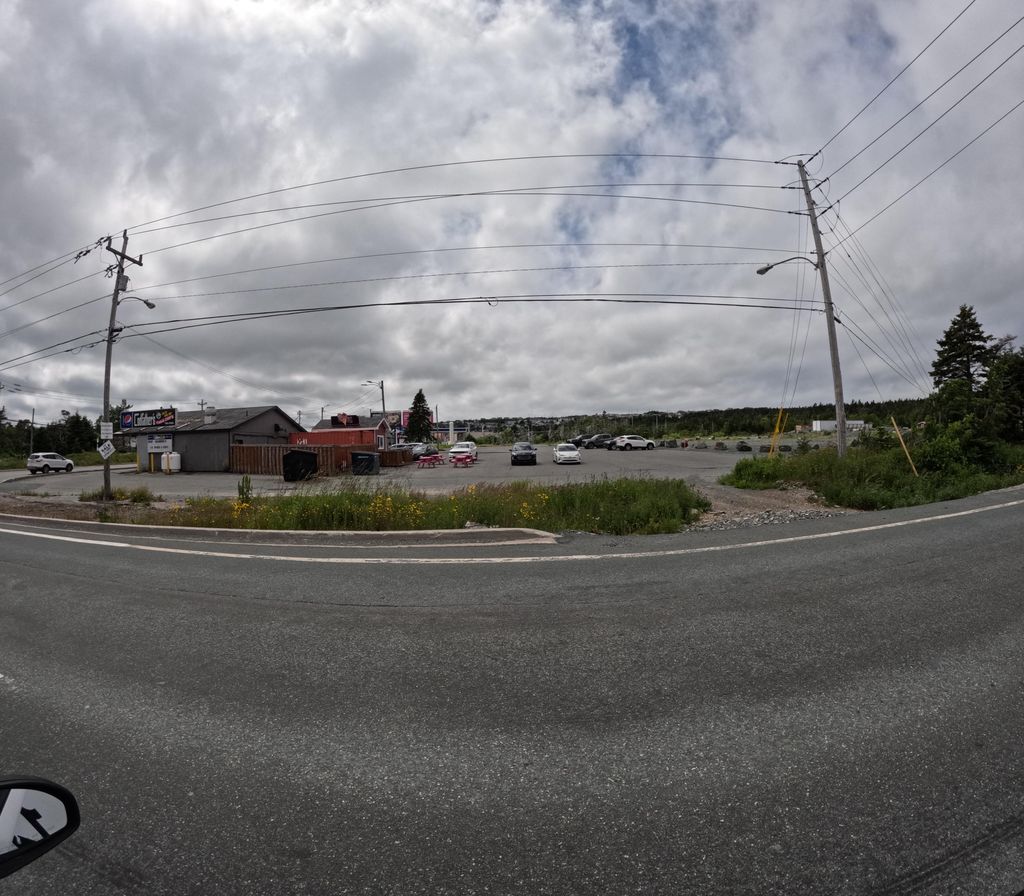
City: st_johns